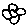
Label: flower